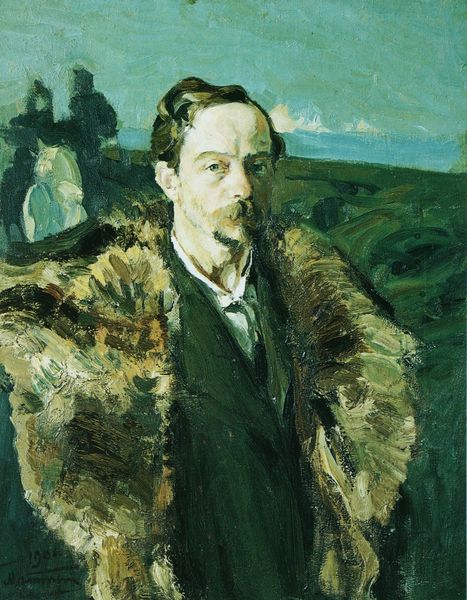
Titel: Selbstbildnis
Künstler: Sergej Wassiljewitsch Maljutin
Standort: Moskau
Institution: Tretjakow-Galerie
Schlagwörter: baum, blau, gemälde, himmel, mann, schatten, wasser, wolken, frauen, gelb, grün, impressionismus, landschaft, menschen, ocker, braun, frau, frisur, haar, hintergrund, licht, schwarz, stirn, weiss, blick, wiese, wolke, leute, malerei, rock, anzug, bart, blond, hemd, jacke, schnurrbart, gesicht, kragen, mensch, pelz, bildnis, hals, herr, portrait, porträt, signatur, öl, horizont, hügel, land, haare, halbfigur, mantel, personen, scheitel, vornehm, fell, strand, farbe, winter, figuren, schnurbart, krawatte, ernst, schmal, jackett, revers, schnauzer, lovis corinth, bayern, hohe stirn, par, spitzbart, himme, pelzkragen, pelzmantel, wintermantel, leibl, schemen, im freien, weißes hemd, russisch, ordentlich, sacko, bard, peöözmantel, seitenschietel, grünm, frau im hintergrund, sackko